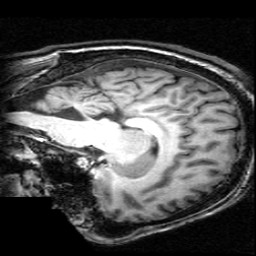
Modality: T1w
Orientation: sagittal
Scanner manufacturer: ge
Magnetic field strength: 3 T
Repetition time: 0.01222 s
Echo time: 0.005176 s